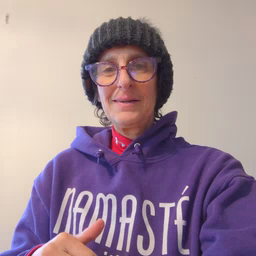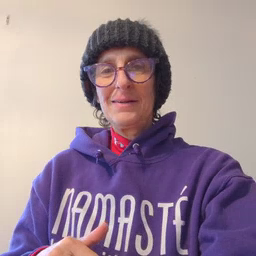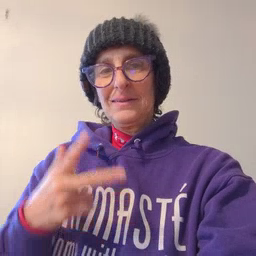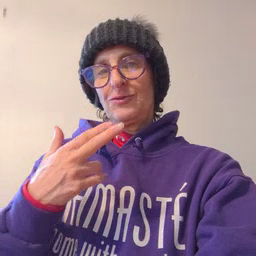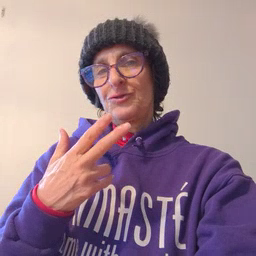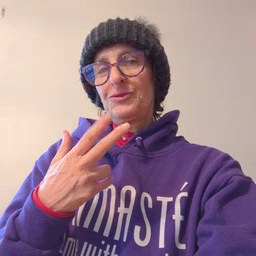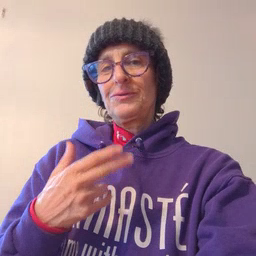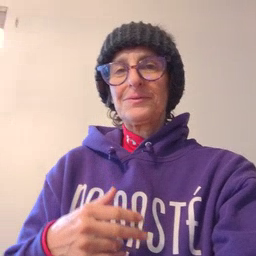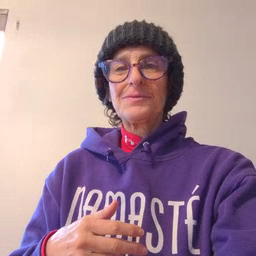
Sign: scissors